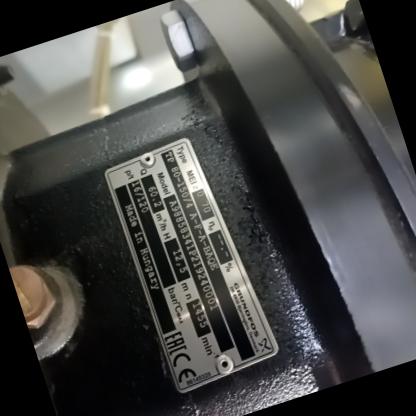
Klasa: tabliczka-znamionowa